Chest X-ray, PA view. Patient: 30 years old, sex F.
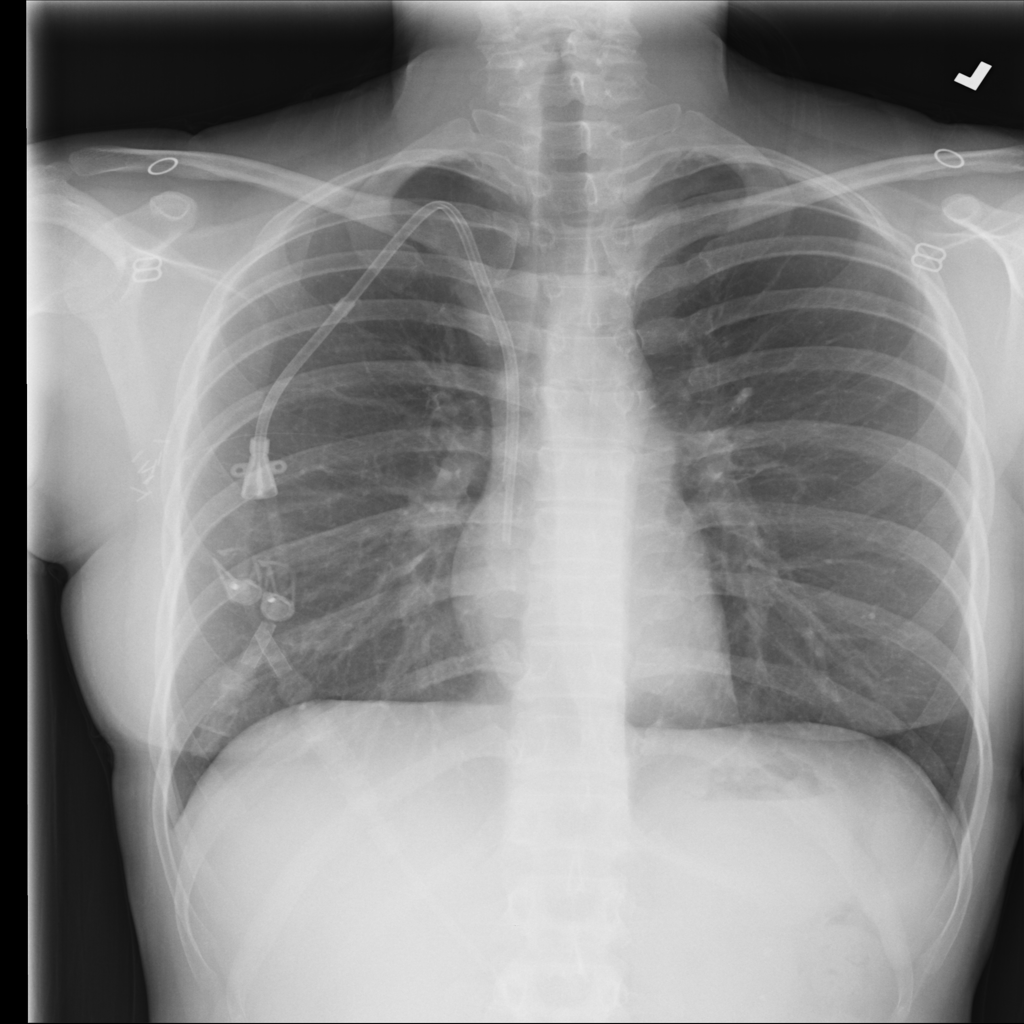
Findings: No Finding